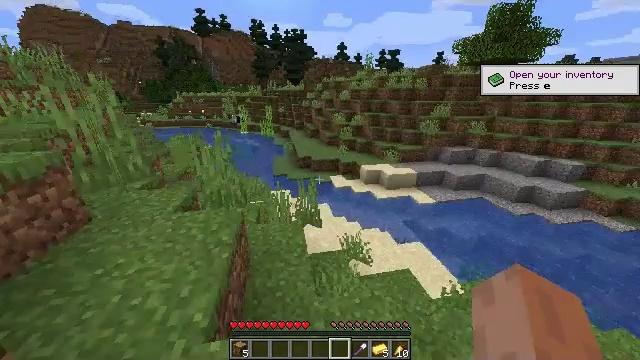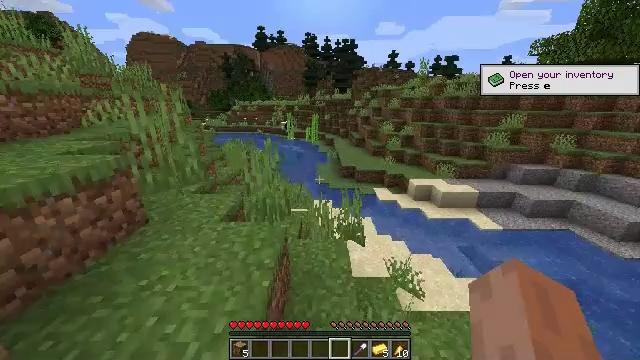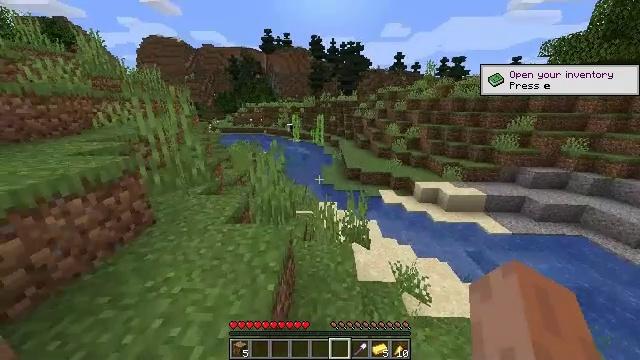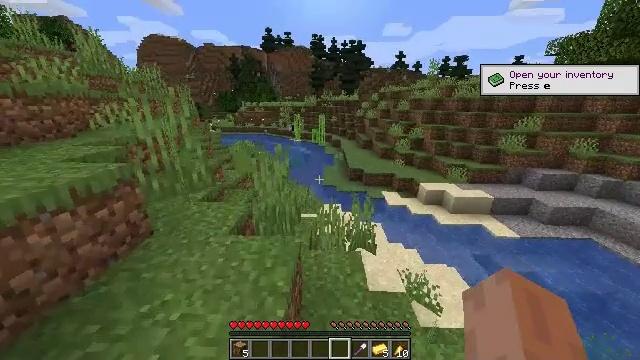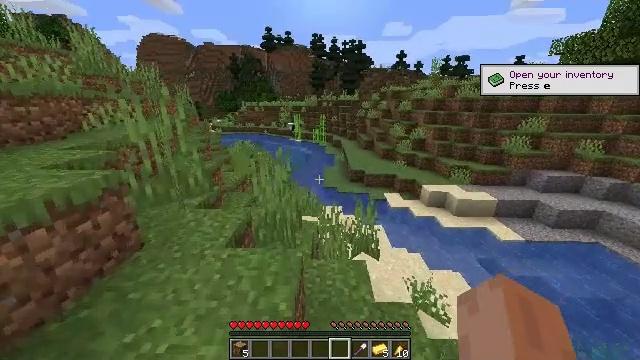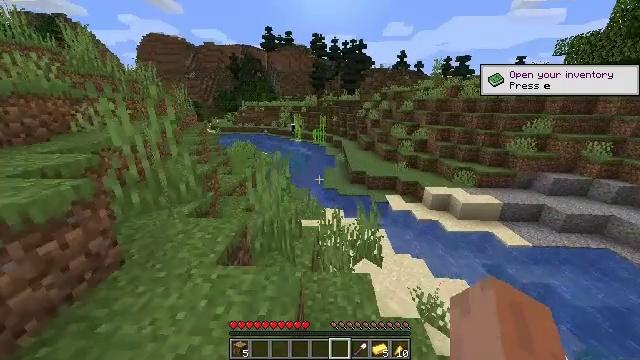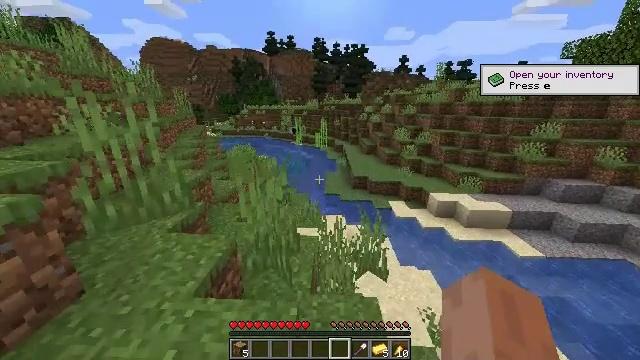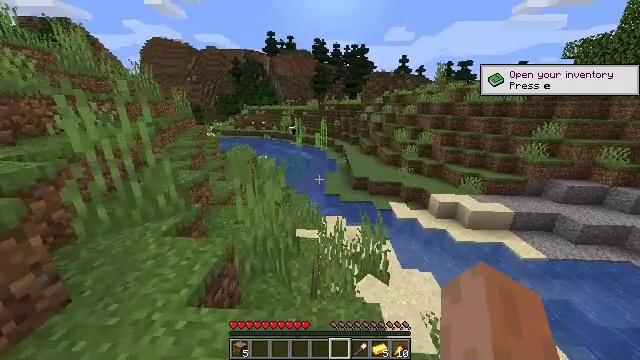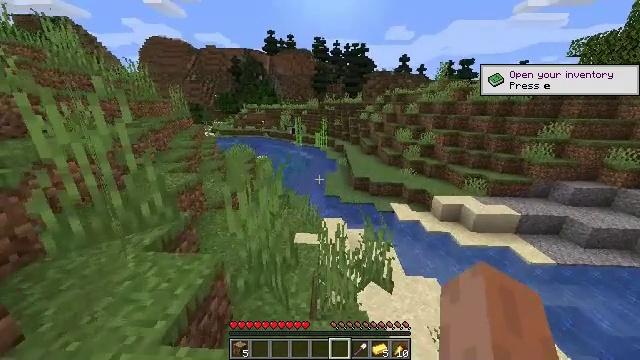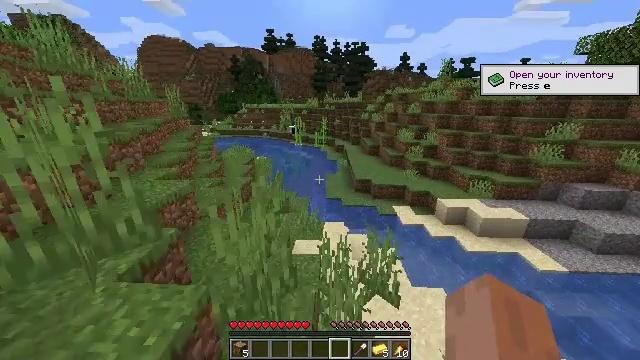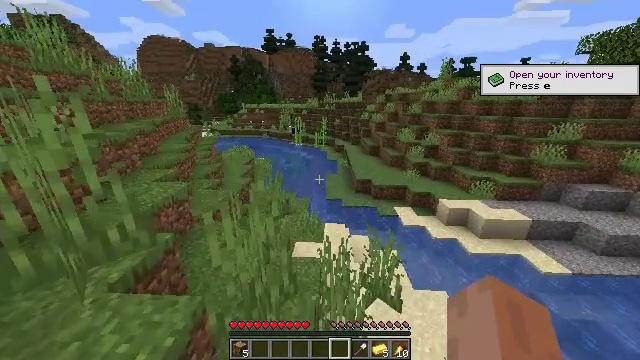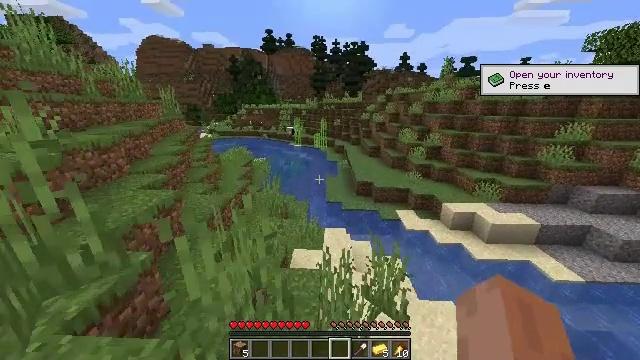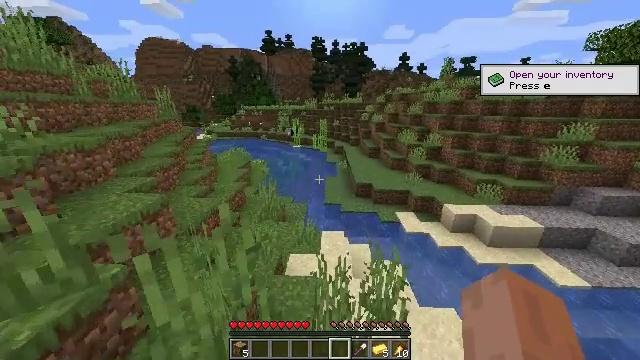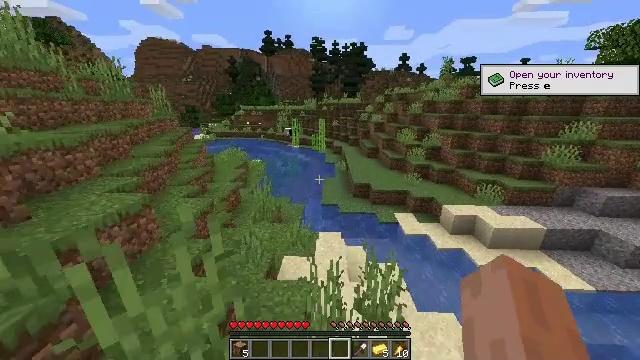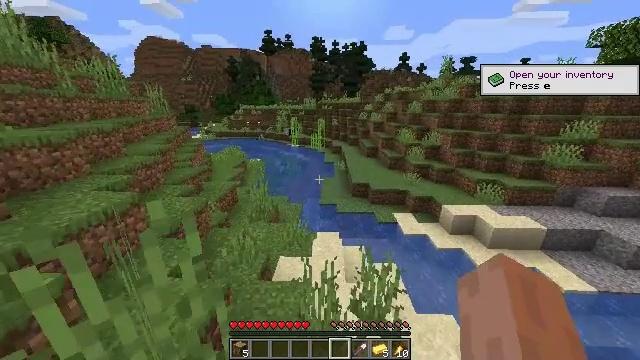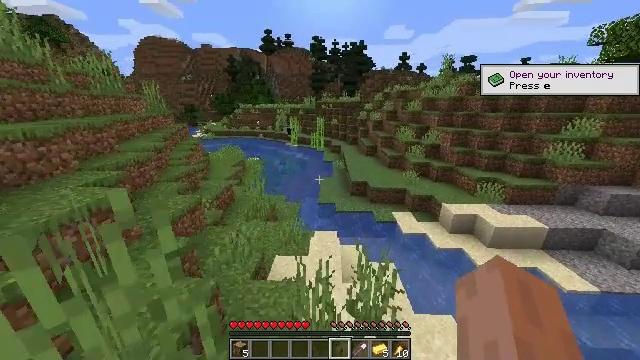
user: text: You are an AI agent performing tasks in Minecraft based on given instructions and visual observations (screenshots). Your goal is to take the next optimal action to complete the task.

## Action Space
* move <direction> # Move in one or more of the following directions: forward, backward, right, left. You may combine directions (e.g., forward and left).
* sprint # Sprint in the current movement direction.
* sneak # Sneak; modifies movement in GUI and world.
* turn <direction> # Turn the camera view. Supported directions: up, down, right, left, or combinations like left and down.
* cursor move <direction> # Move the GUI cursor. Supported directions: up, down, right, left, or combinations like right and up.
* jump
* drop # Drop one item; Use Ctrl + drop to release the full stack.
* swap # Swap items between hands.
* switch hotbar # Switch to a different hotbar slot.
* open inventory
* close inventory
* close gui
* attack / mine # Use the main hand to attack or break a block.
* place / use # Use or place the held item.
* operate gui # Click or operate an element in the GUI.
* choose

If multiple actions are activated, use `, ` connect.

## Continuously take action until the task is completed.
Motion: motion action
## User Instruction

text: Collect gravel for your inventory.
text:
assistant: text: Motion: move forward and move left, turn left and up
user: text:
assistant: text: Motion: move forward and move left, turn left
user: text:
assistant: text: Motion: move forward
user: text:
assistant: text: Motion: move forward
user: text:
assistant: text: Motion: move forward
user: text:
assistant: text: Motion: move forward
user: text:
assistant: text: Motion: move forward
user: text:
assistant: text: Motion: move forward
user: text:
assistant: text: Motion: move forward
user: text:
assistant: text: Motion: move forward
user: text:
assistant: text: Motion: move forward and move right
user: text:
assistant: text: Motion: move forward and move right
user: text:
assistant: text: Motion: move forward and move right
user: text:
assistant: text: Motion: move forward and move right
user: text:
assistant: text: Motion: move forward and move right
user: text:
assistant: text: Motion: move forward
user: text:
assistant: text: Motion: move forward
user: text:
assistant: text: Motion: move forward
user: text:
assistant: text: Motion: move forward
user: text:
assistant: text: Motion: move forward
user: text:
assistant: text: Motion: move forward
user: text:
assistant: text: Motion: move forward
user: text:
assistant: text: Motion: move forward
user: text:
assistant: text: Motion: move forward, turn right
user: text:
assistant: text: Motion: move forward, turn right and down
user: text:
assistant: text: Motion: move forward, turn right and down
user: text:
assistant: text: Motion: move forward
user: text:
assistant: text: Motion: move forward
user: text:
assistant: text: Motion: move forward
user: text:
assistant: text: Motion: move forward